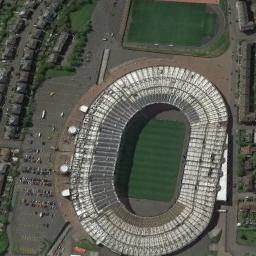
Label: stadium